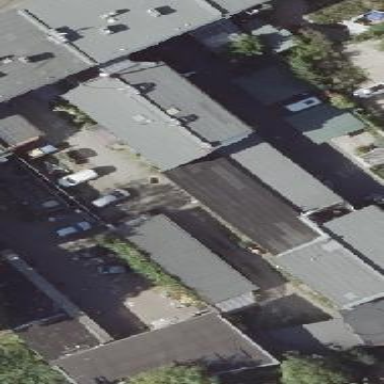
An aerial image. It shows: Group of garages.